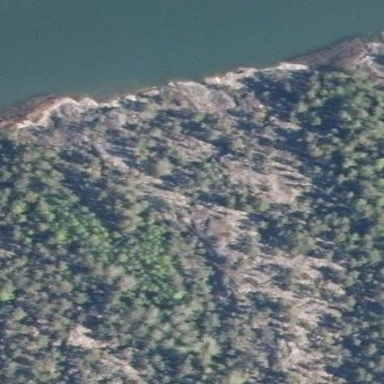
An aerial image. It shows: Landscape dominated by bare rock.